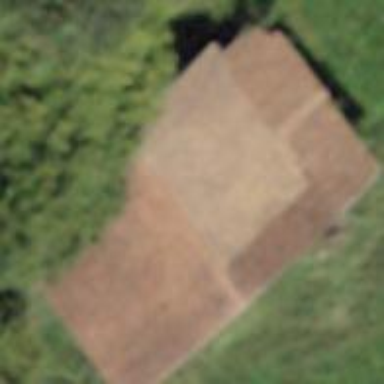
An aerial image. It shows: Barn.